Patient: sex F, age 35
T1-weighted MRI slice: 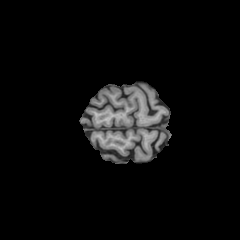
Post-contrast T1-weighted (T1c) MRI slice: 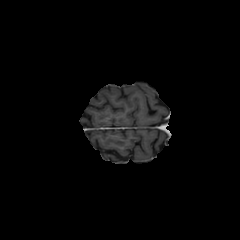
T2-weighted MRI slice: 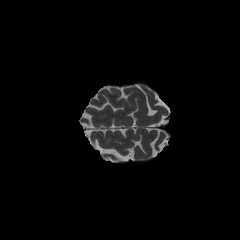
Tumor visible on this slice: no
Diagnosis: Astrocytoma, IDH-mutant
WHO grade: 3